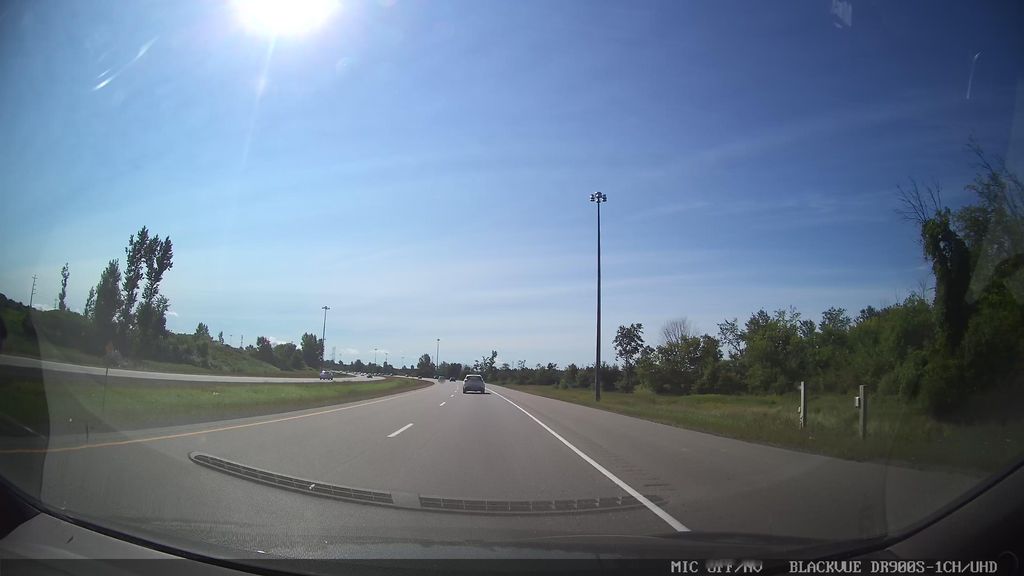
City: ottawa-gatineau